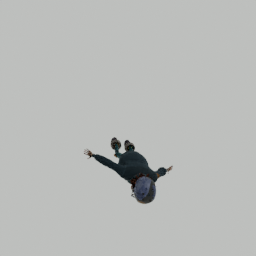
Label: people